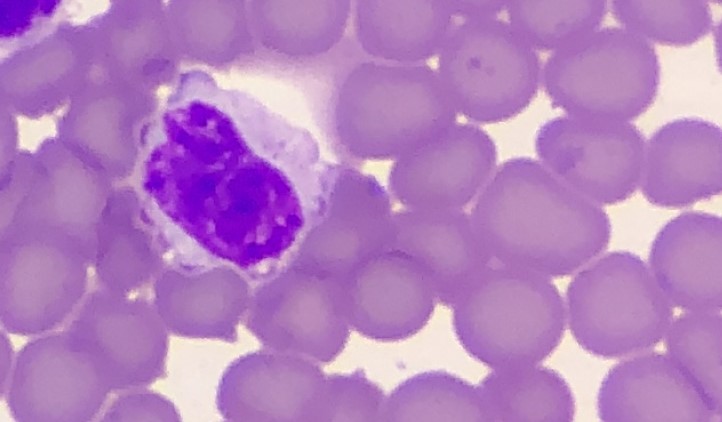
White blood cell type: Neutrophil